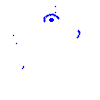
Particle: proton